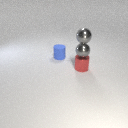
small red metal cylinder below small gray metal sphere